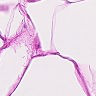
Metastatic tissue present: no